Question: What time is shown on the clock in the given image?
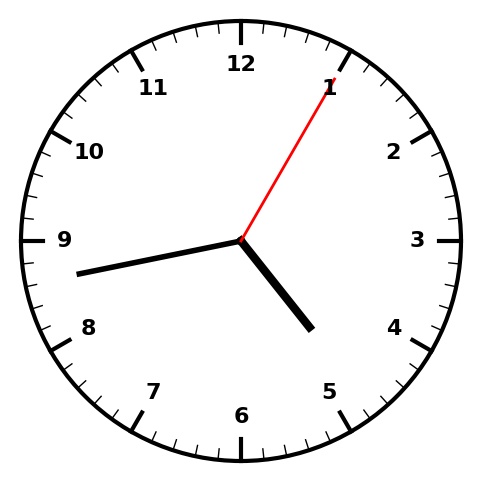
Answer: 04:43:05